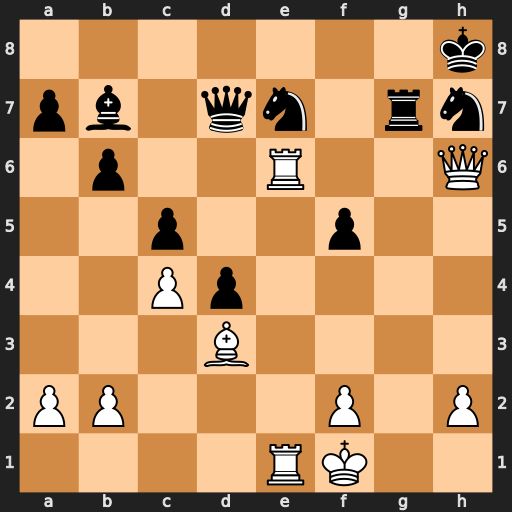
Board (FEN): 7k/pb1qn1rn/1p2R2Q/2p2p2/2Pp4/3B4/PP3P1P/4RK2
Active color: w
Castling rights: -
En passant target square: -
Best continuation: Qxg7+ Kxg7 Rxe7+ Qxe7 Rxe7+